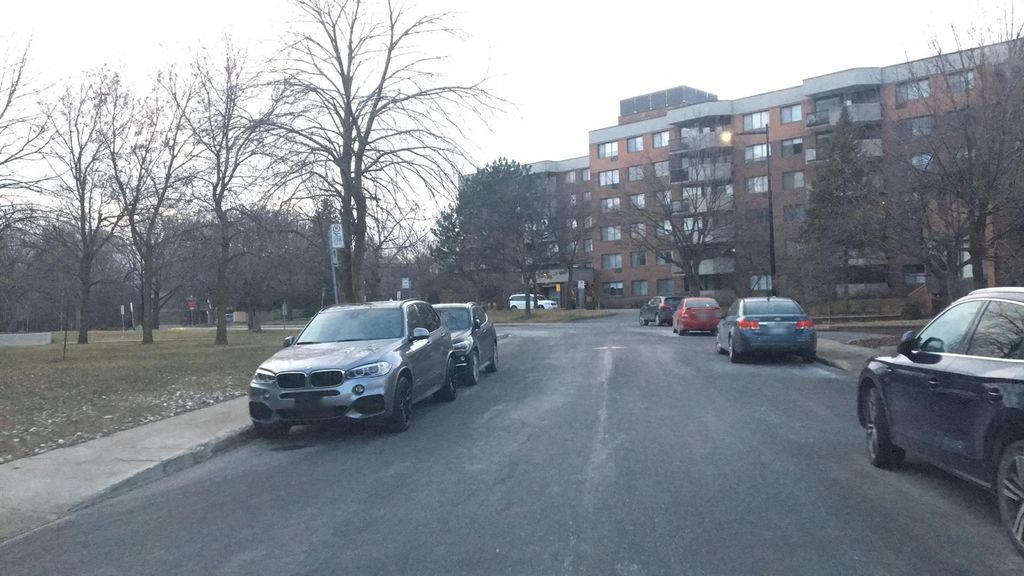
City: montreal